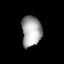
Tissue: lung
Cell type: Epithelial cells
Senescence score: 0.1599
Nuclear area (px): 609
Mean DAPI intensity: 162.353